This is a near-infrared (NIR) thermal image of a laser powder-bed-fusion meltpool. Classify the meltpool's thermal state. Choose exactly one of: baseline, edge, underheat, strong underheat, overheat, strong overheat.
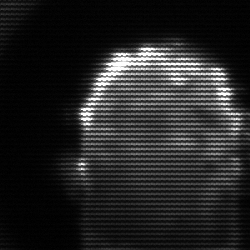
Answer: baseline